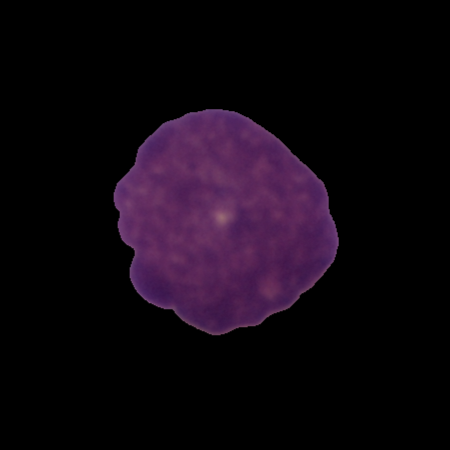
Label: cancer